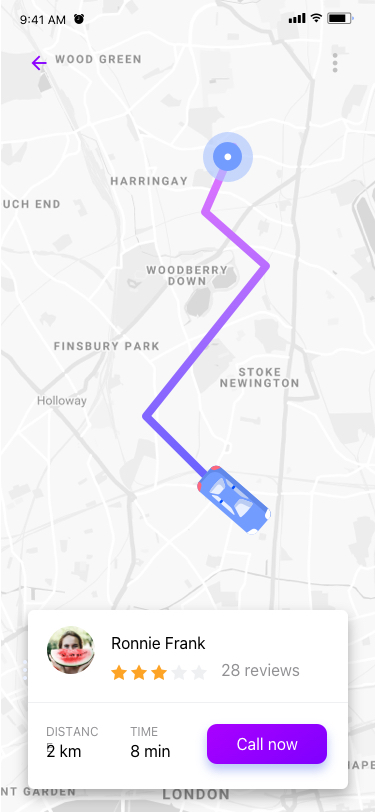
Text in this UI design:
Ronnie Frank
28 reviews
Call now
DISTANCE
TIME
2 km
8 min
UI Text/Heading/H4/Hightlight
9:41 AM